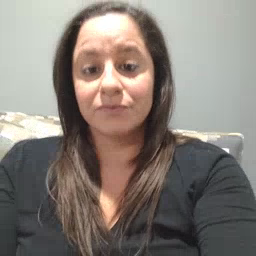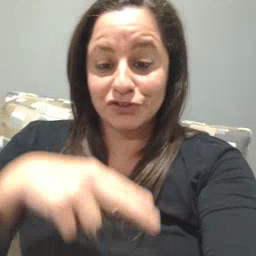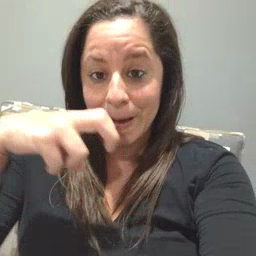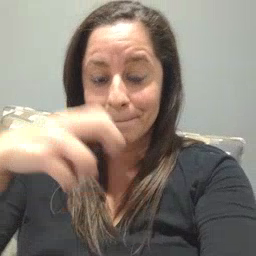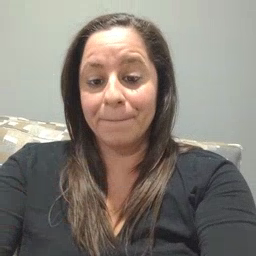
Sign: jump